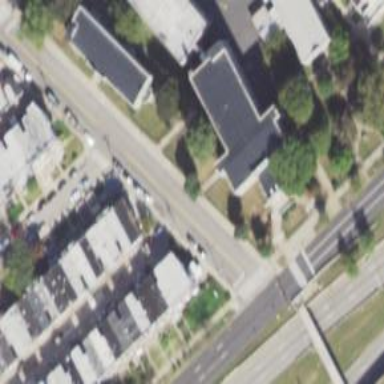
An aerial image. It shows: Alleyway designated as service road.